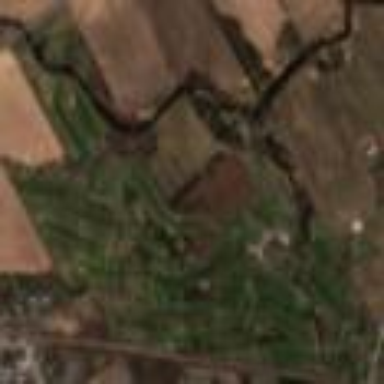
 place for golfing and leisure activities."